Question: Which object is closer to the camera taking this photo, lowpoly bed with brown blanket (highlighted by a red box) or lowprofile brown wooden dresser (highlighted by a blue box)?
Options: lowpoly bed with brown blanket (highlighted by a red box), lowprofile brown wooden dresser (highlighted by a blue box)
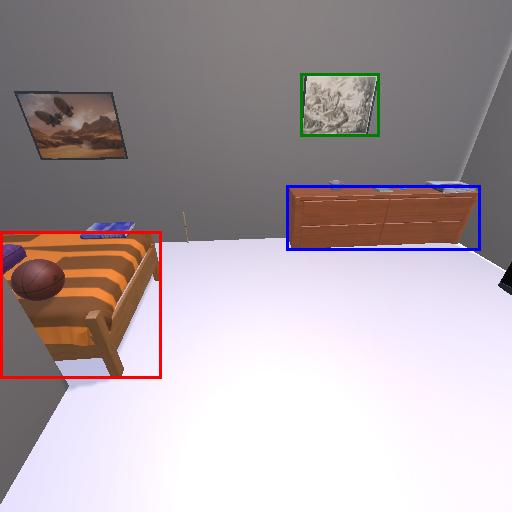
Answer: lowpoly bed with brown blanket (highlighted by a red box)